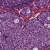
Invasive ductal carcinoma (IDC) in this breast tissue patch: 1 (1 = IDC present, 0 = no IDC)